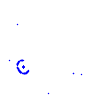
Particle: proton